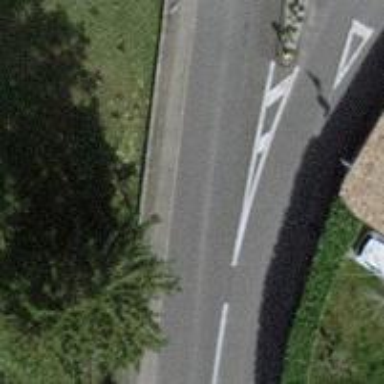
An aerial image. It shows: Asphalt sidewalk leading to public transport platform.